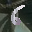
Label: 6